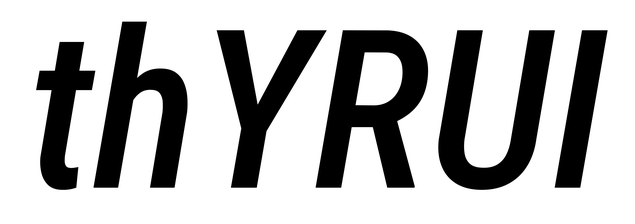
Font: Roboto-Italic_Condensed_Medium_Italic